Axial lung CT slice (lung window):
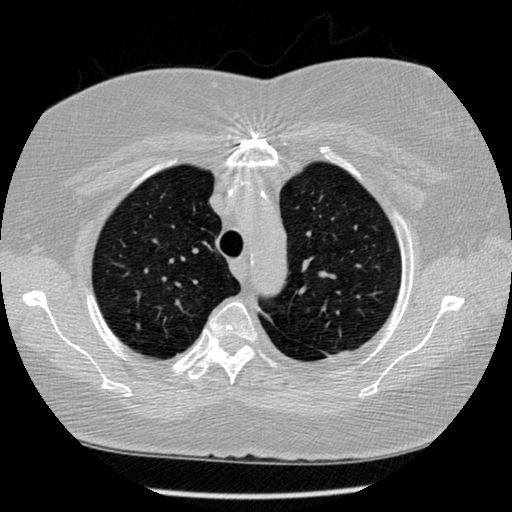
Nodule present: no